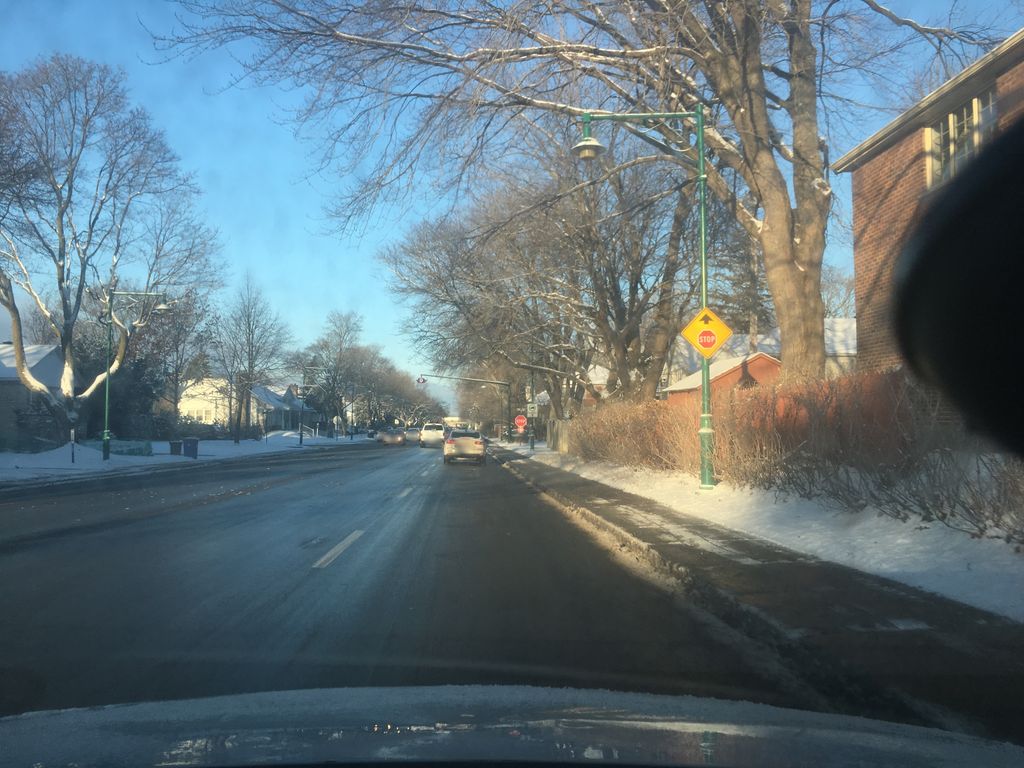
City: montreal